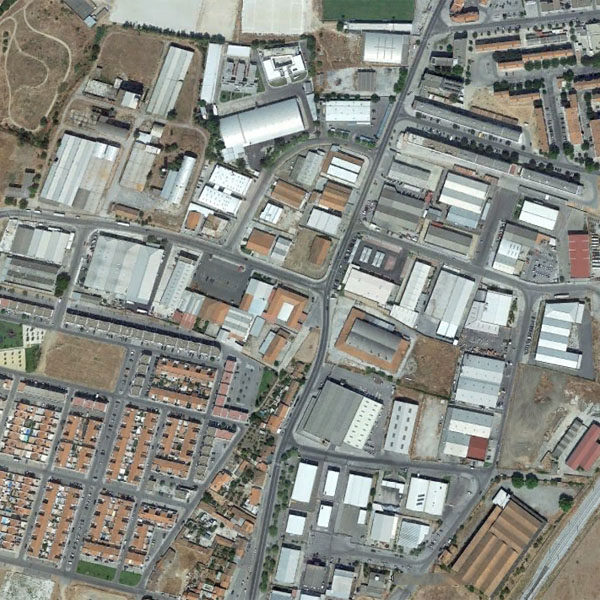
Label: Industrial